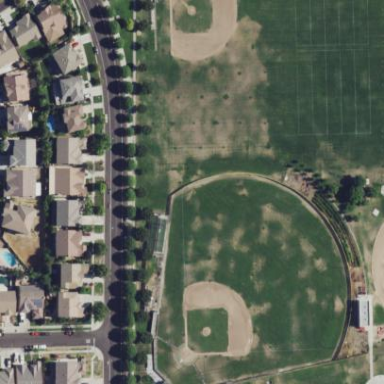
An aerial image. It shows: Baseball pitch for leisure and sports activities.